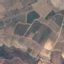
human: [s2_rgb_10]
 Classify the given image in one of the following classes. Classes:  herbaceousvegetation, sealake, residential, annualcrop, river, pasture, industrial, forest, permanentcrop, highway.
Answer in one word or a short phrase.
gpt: PermanentCrop